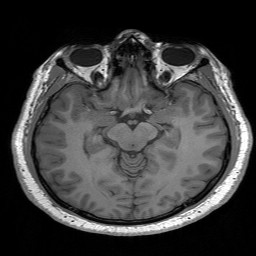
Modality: T1w
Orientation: coronal
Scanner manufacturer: siemens
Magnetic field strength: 3 T